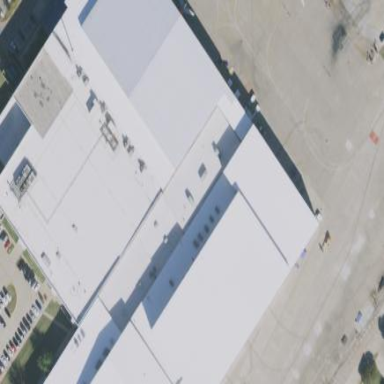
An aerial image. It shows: Commercial building.